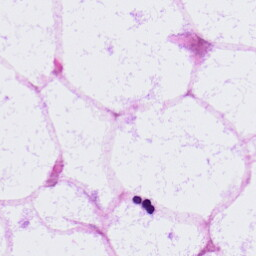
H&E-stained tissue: LymphNode